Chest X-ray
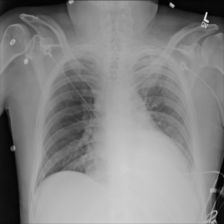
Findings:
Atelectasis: negative
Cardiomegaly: negative
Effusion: positive
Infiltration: negative
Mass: negative
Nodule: negative
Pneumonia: negative
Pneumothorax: negative
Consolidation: negative
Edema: negative
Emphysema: negative
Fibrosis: negative
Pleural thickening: negative
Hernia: negative